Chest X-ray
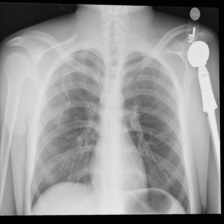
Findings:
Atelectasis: negative
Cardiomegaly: negative
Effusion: negative
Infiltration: negative
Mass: negative
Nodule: negative
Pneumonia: negative
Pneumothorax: negative
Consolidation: negative
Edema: negative
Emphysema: negative
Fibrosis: negative
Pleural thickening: negative
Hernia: negative